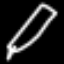
Label: pencil